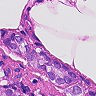
Metastatic tissue present: yes